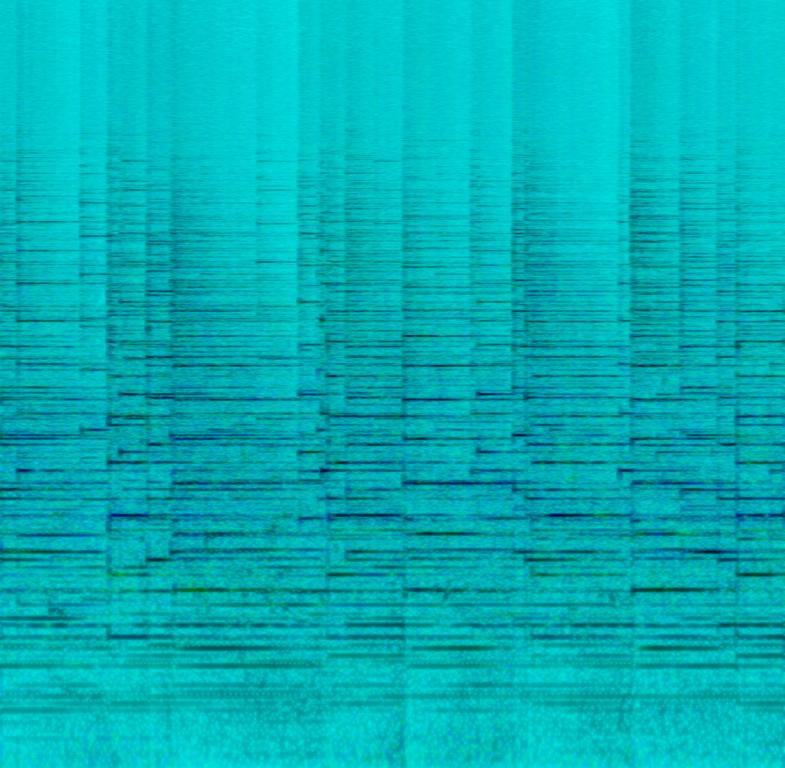
A lot of very active church bells ringing together.